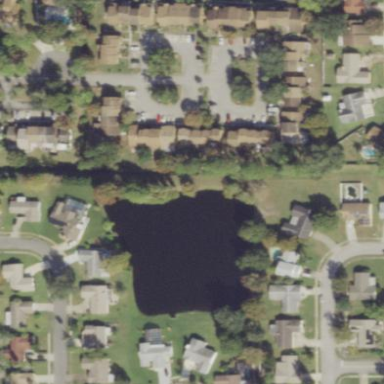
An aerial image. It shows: Pond surrounded by natural water.